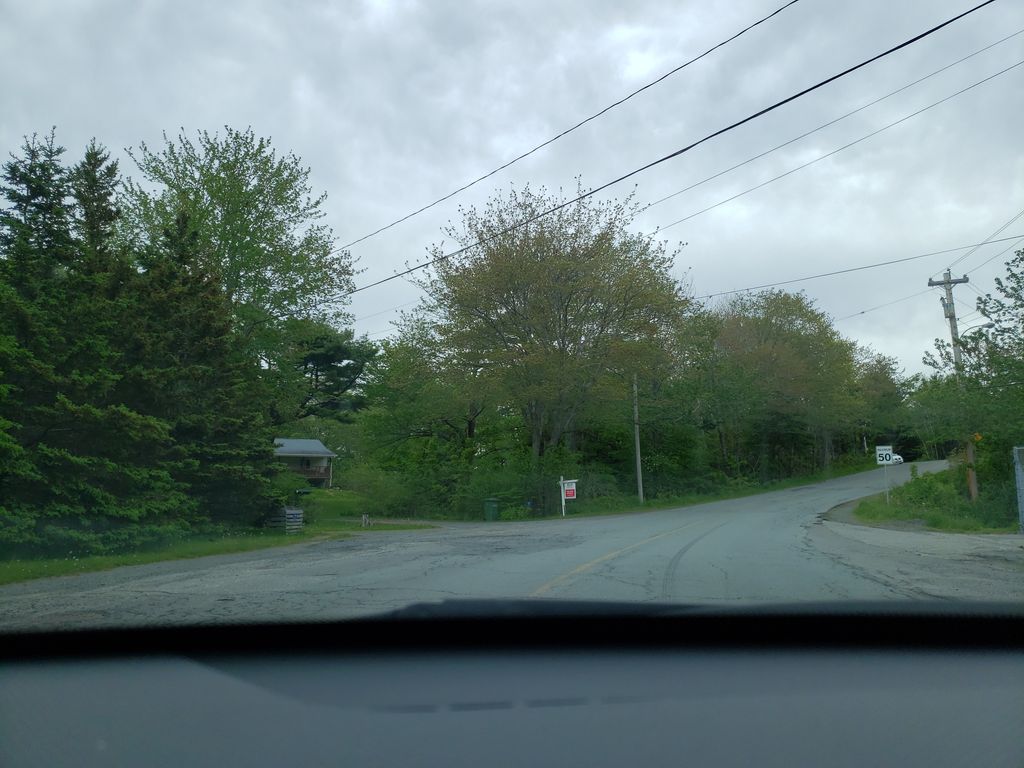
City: halifax